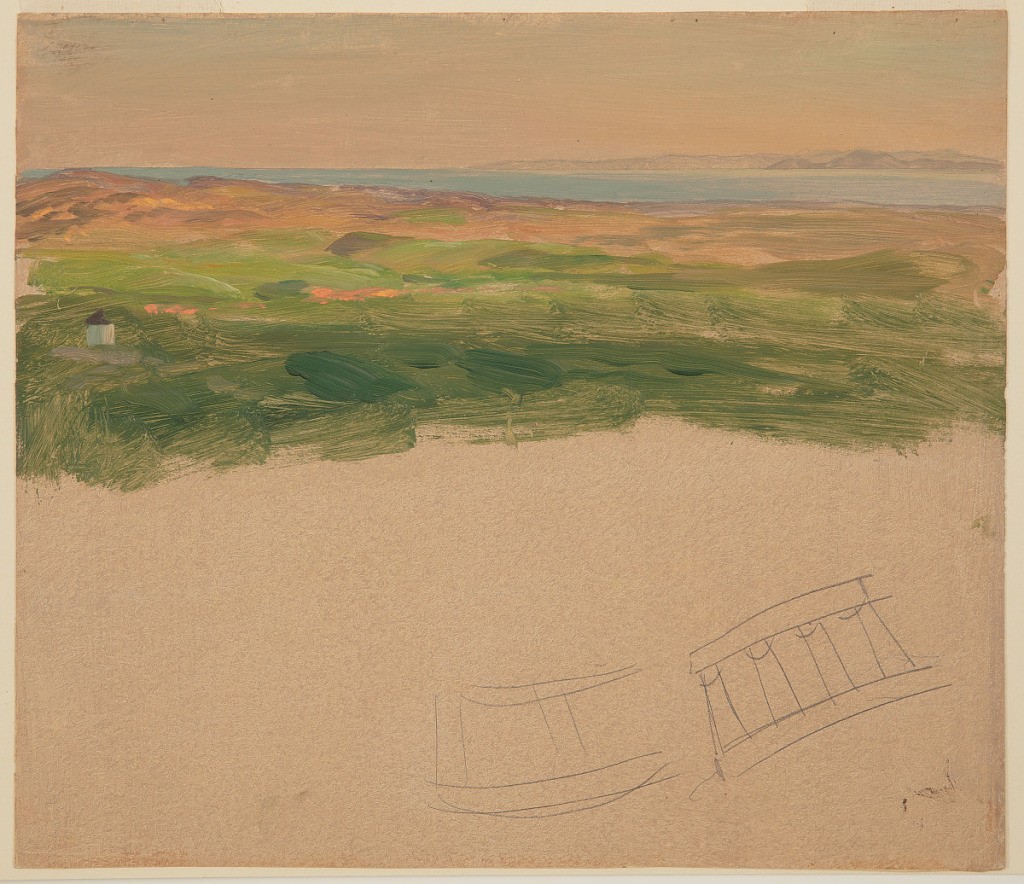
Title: Sea View from Athens, Greece
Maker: Frederic Edwin Church, American, 1826–1900
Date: April 14-24, 1869
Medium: Oil paint and graphite on paperboard
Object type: drawing
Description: Landscape sketch showing a view of the Aegean Sea and Greek coast from an elevated point in Athens, Greece. A small, white structure occupies the lush, green foreground at left. This terrain slopes slightly to the right and leads to a view of the sea in the middle distance. In the background, the mountainous Greek coast is visible beneath a sunset sky. Two hasty pencil sketches of a curved row of columns standing upon a platform and supporting an entablature are visible along the lower margin.